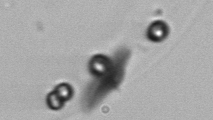
Label: Phaeocystis